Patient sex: M
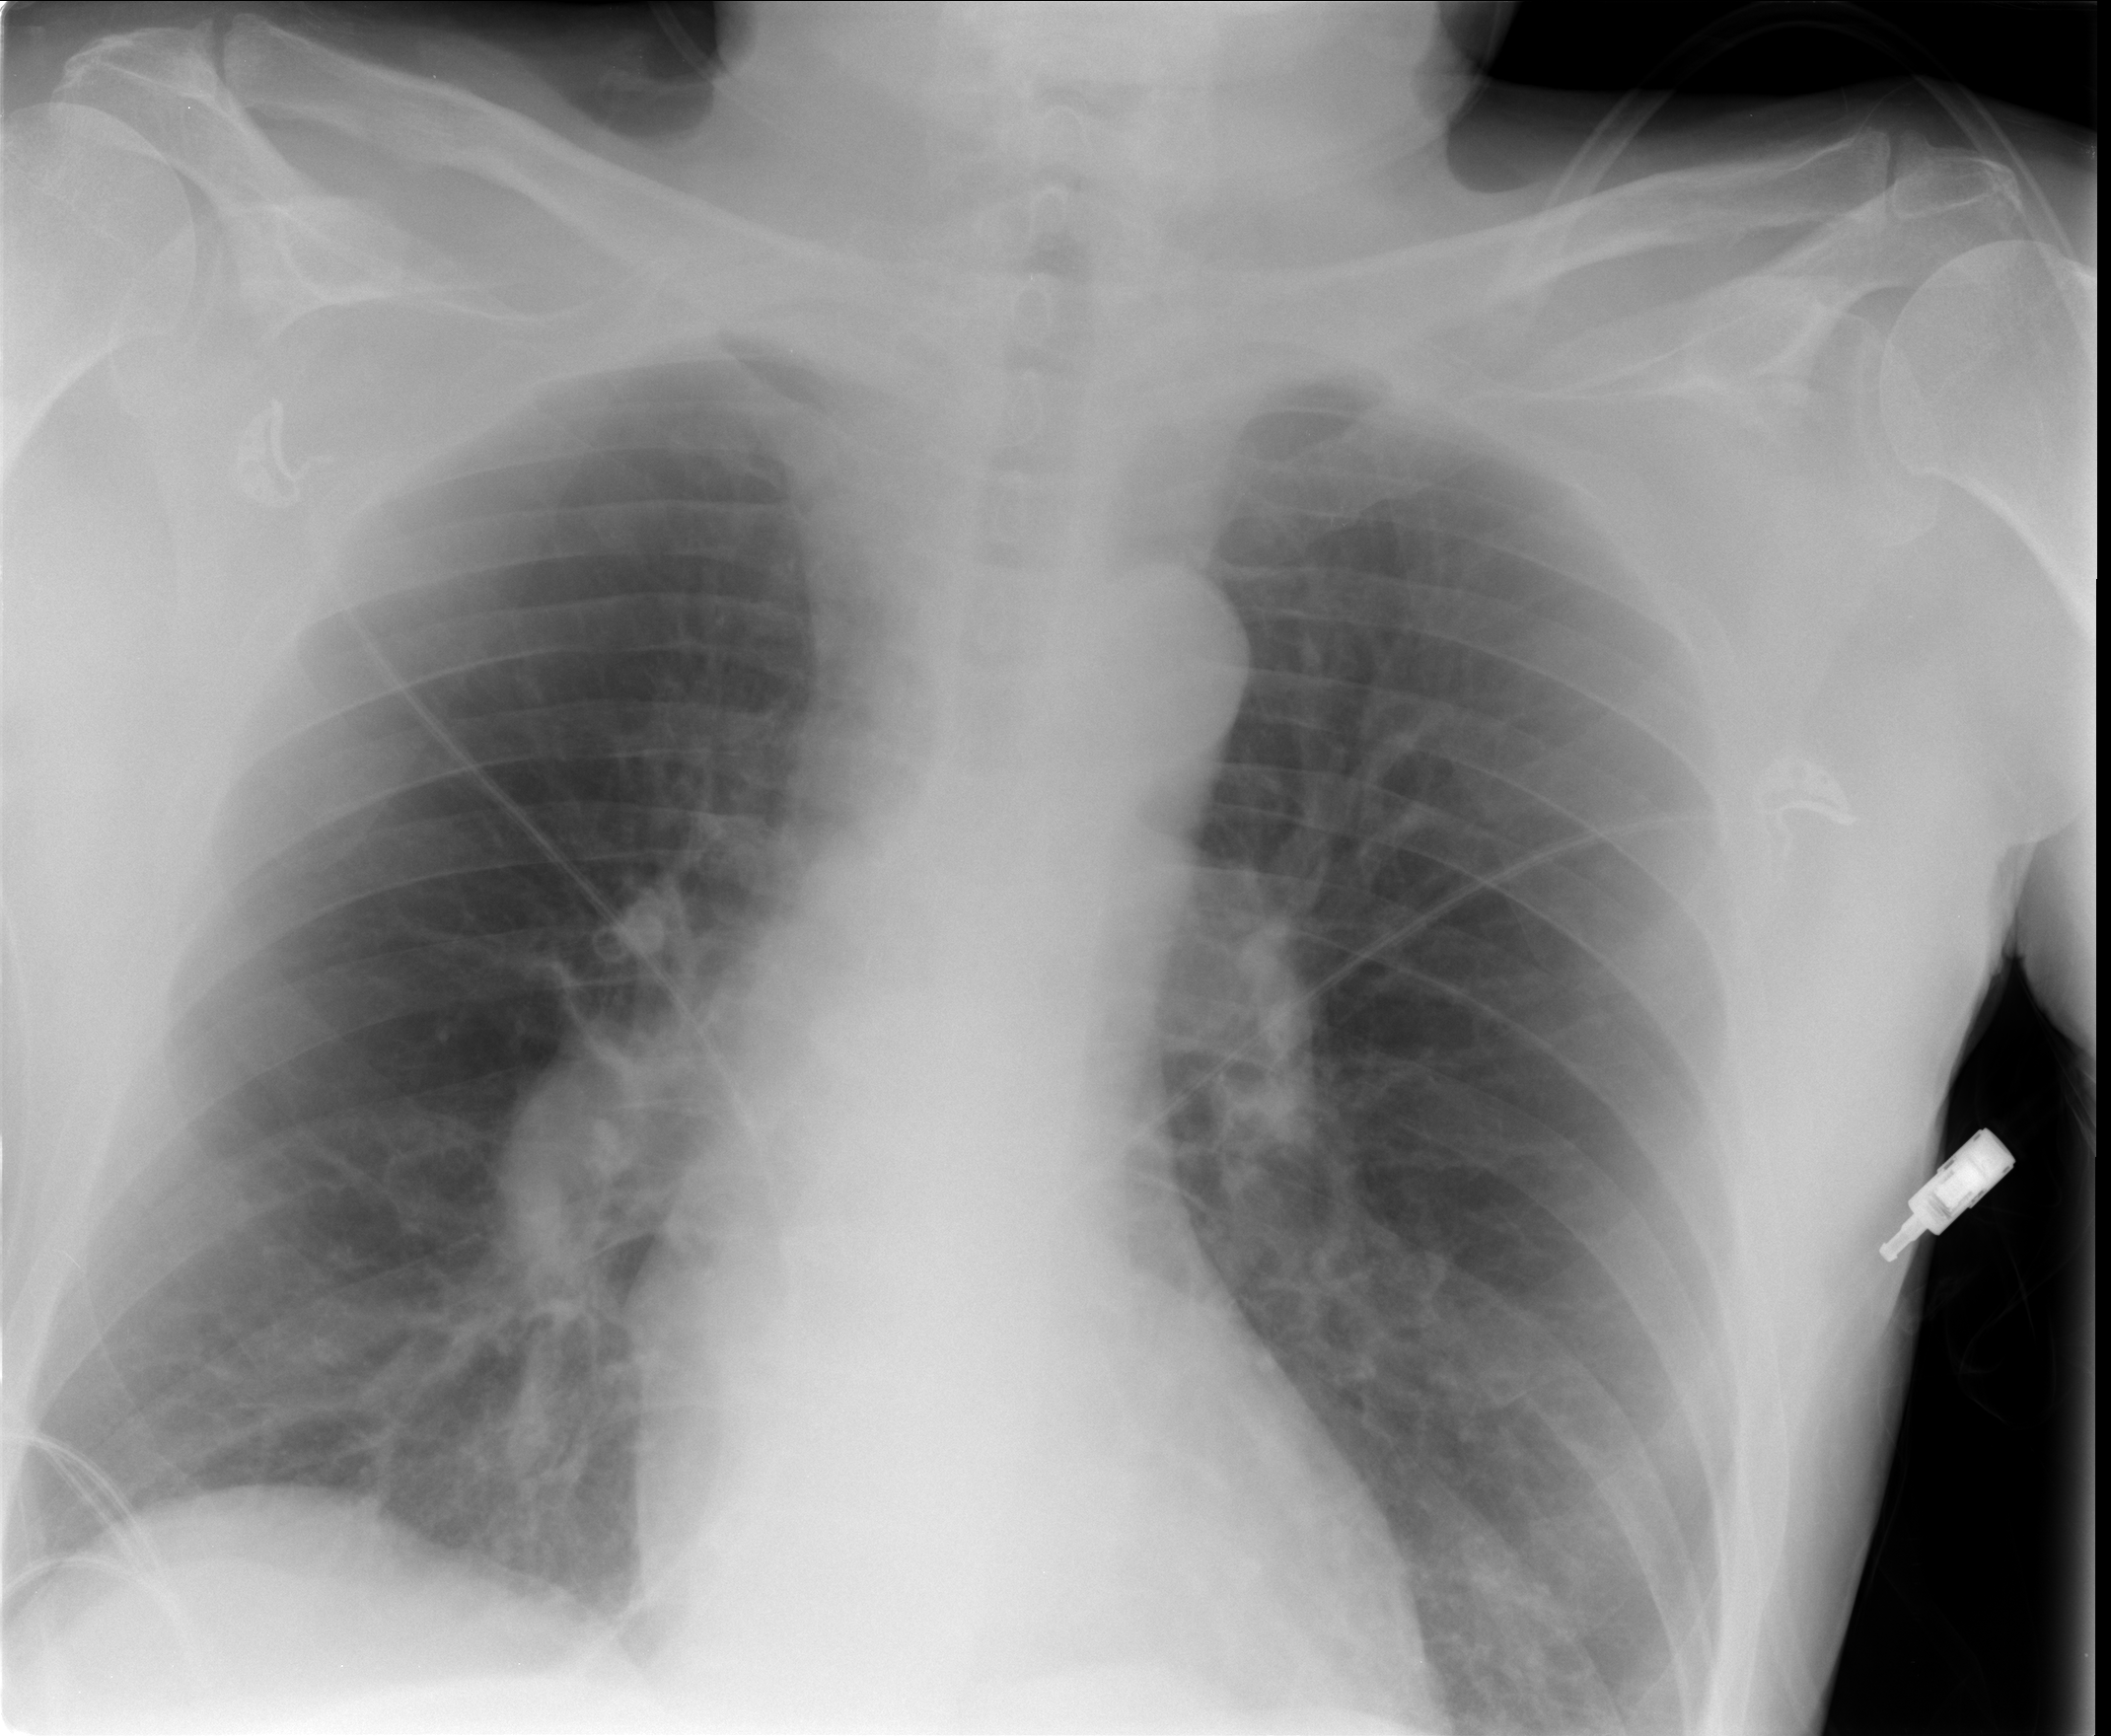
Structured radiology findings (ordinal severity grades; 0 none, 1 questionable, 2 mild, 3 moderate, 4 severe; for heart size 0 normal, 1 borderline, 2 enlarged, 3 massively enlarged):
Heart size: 0
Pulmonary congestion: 0
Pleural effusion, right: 0
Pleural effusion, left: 0
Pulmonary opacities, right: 0
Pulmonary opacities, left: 1
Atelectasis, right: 0
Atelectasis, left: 0